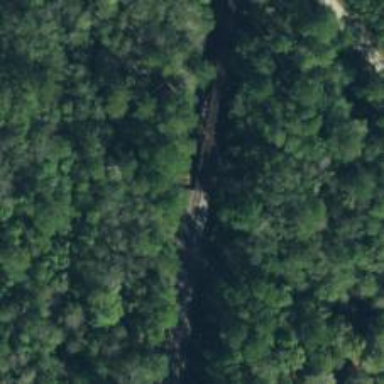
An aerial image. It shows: Railway bridge.